Field crop: maize
Growth stage: 2
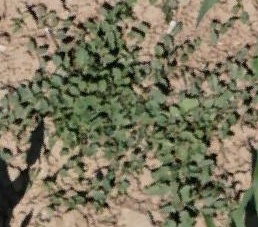
Species: convolvulus